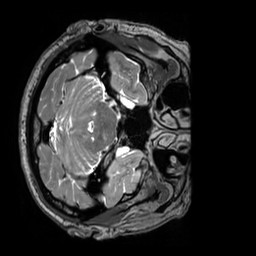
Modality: T2w
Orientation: axial
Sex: male
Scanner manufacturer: siemens
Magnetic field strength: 3 T
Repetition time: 3.2 s
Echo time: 0.409 s